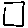
Label: square